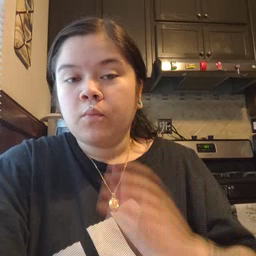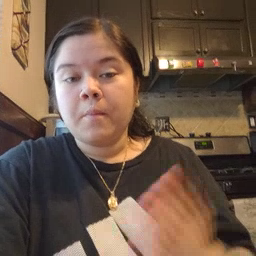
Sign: morning